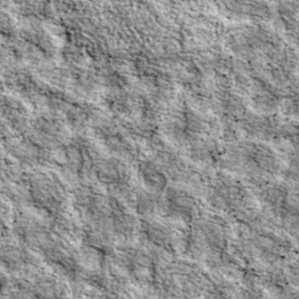
Label: non_frost